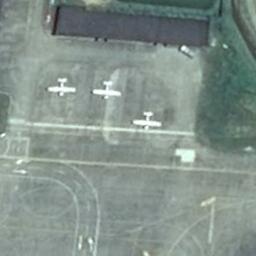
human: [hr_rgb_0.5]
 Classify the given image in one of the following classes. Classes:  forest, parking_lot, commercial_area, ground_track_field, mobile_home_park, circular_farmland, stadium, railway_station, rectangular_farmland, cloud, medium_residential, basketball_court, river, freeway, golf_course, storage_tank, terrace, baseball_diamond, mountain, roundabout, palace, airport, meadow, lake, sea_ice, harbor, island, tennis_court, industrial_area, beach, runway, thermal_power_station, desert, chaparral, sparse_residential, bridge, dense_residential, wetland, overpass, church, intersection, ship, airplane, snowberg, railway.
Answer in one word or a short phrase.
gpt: airplane